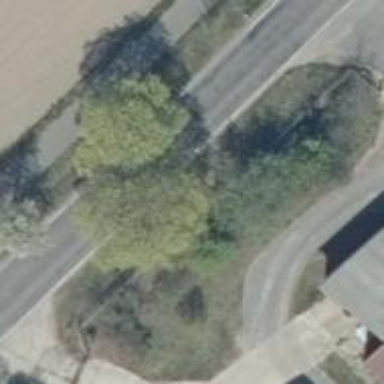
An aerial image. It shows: Deciduous broadleaved tree.